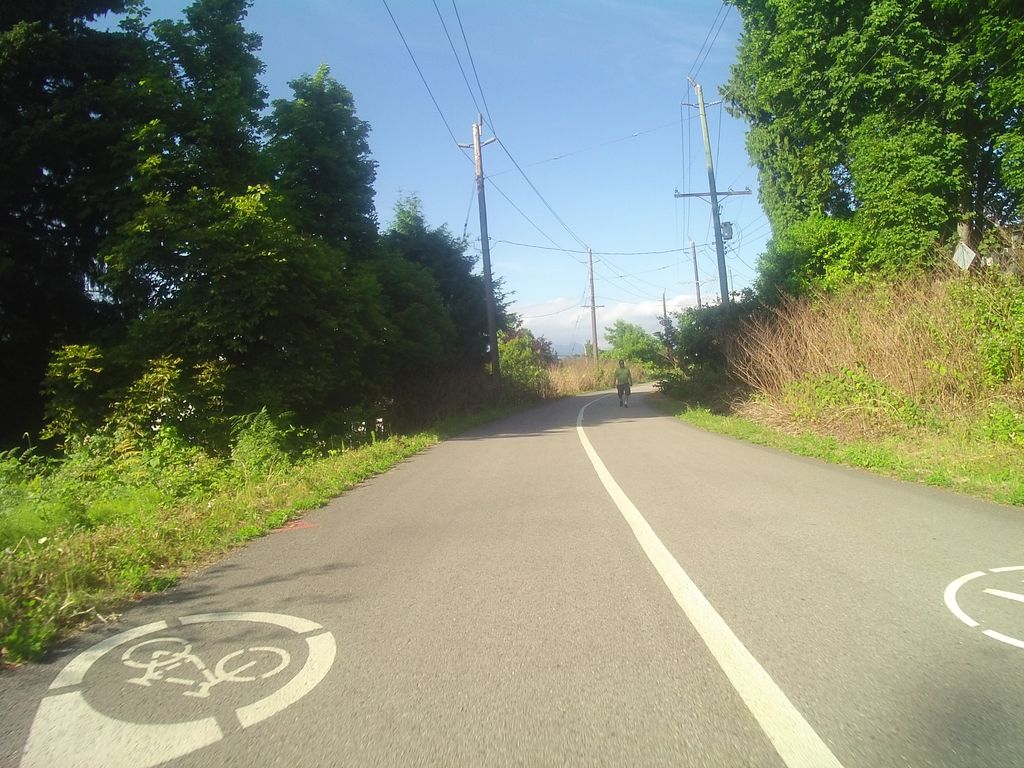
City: vancouver